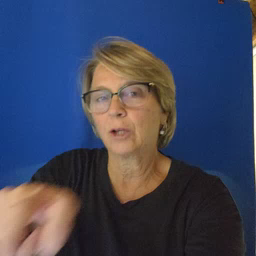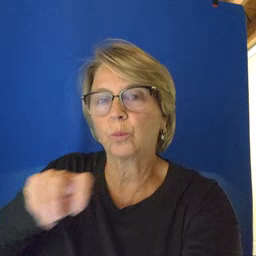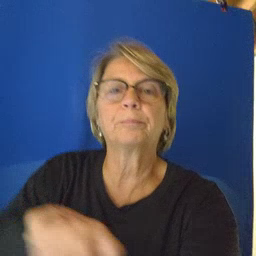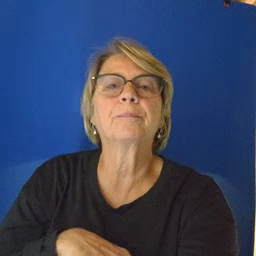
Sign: vacuum